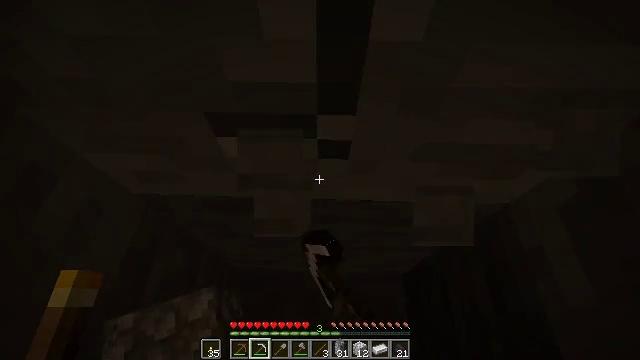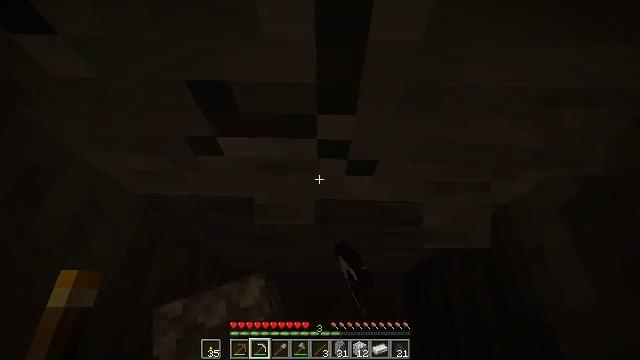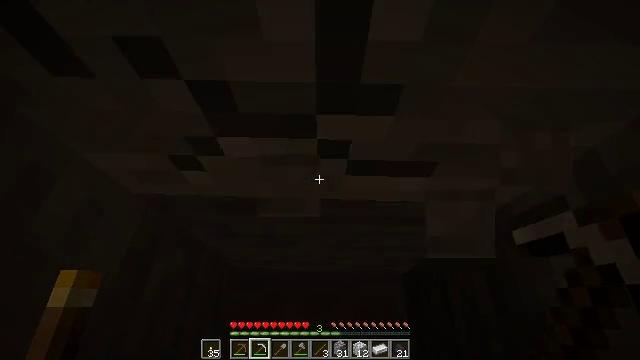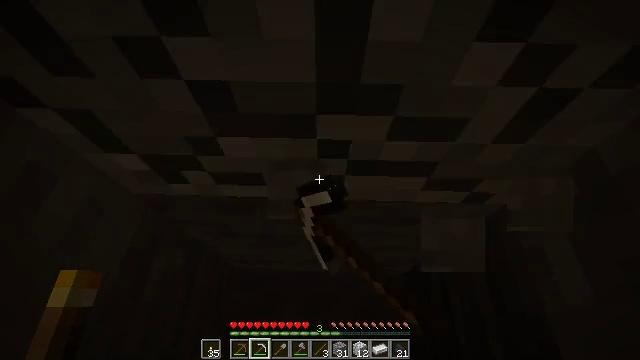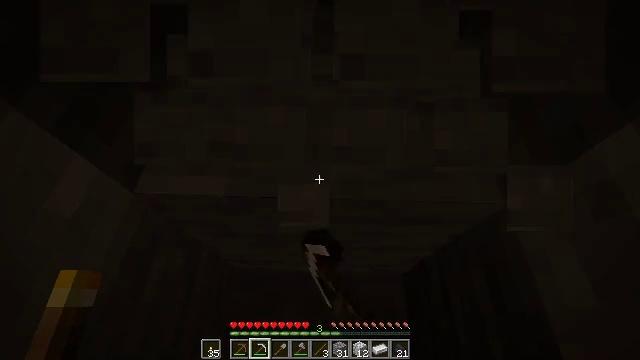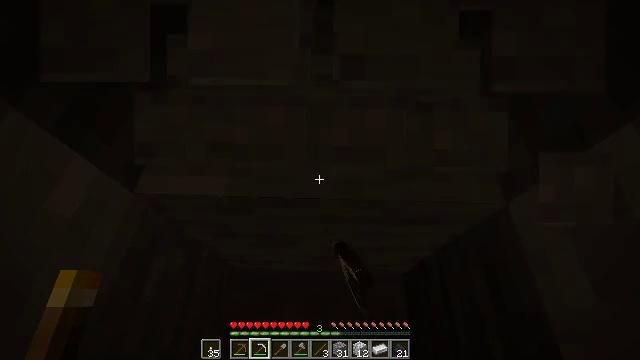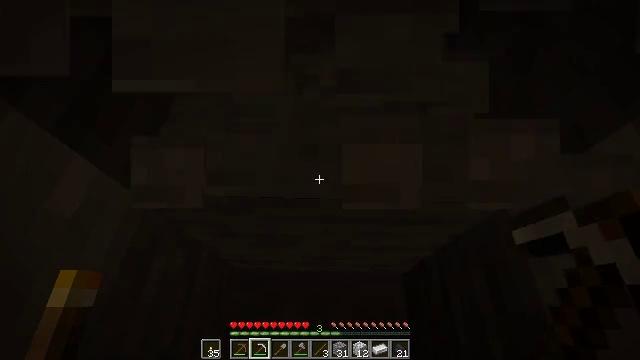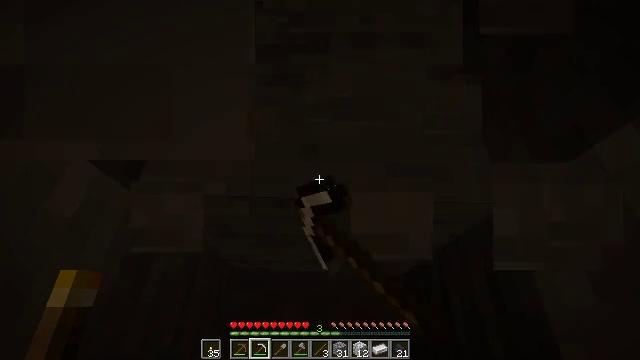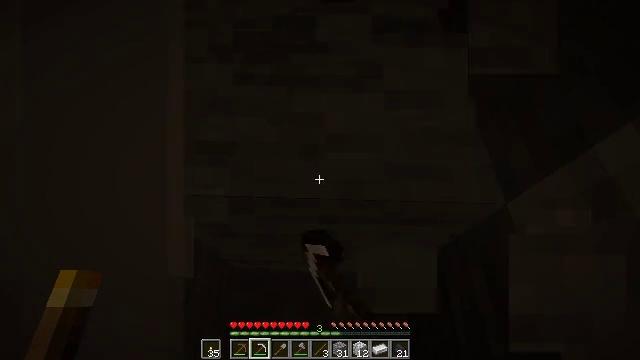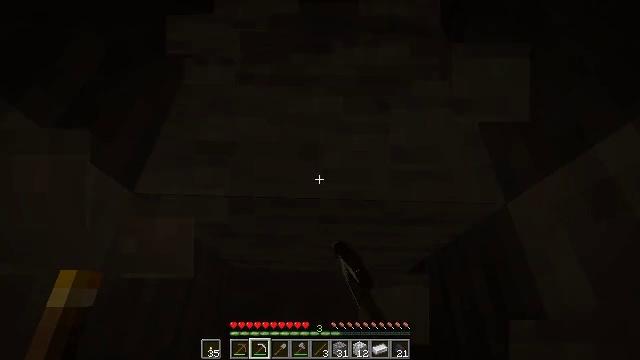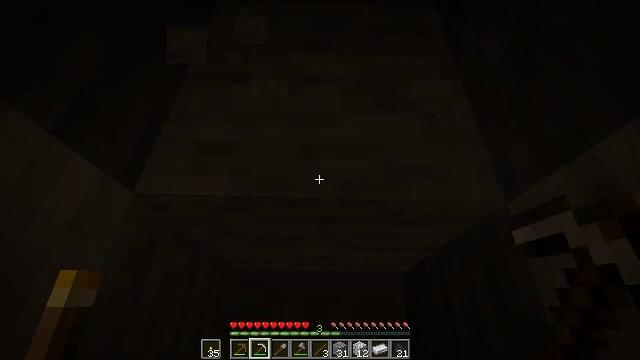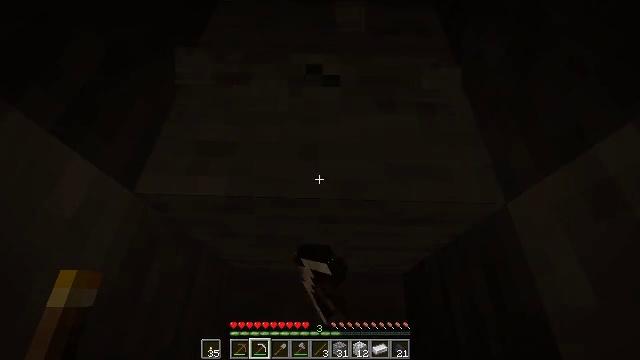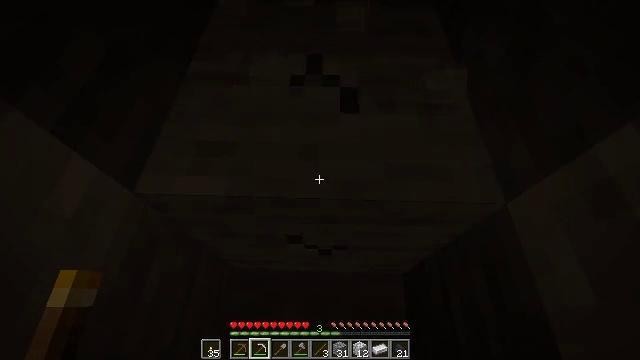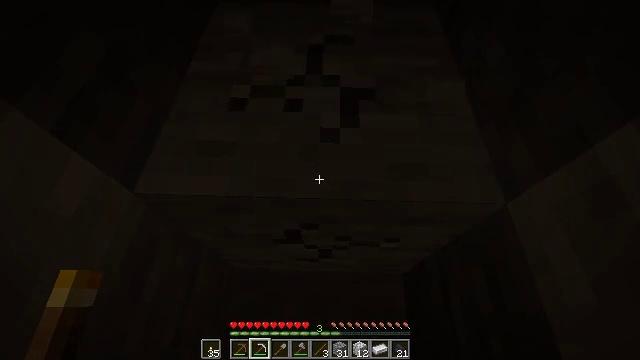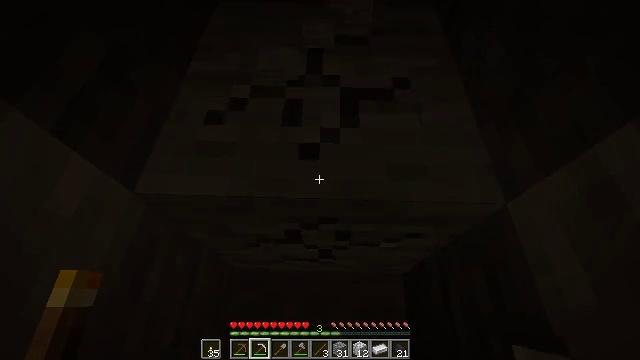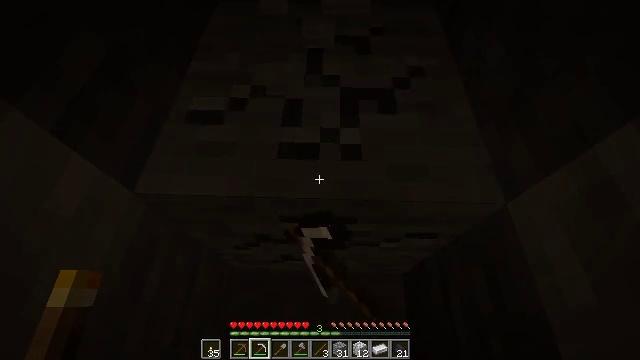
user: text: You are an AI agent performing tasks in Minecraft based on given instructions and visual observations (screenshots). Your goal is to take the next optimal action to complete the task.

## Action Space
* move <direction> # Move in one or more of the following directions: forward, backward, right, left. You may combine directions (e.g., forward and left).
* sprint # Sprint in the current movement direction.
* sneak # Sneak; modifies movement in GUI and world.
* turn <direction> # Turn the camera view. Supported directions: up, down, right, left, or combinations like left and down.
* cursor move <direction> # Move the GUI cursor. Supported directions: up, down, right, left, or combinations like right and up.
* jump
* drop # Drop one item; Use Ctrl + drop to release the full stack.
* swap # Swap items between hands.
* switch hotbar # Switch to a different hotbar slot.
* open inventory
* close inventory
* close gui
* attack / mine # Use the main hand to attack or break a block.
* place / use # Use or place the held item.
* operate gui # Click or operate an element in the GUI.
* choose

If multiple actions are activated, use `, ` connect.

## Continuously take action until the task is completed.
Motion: motion action
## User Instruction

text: Collect stone from the mine.
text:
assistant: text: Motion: attack / mine
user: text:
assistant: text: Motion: attack / mine
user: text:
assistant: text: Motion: attack / mine
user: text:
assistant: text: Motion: attack / mine
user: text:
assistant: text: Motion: attack / mine
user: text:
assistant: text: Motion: attack / mine
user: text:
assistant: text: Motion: attack / mine
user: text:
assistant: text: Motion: attack / mine
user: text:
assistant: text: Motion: attack / mine
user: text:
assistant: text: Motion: attack / mine
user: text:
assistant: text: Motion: attack / mine
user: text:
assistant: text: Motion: attack / mine
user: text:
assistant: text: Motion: attack / mine
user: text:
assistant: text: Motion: attack / mine
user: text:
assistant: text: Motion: attack / mine
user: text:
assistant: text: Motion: attack / mine
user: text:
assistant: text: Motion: attack / mine
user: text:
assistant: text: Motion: attack / mine
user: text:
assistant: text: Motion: attack / mine
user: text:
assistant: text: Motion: attack / mine
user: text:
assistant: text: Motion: attack / mine
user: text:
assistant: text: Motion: attack / mine
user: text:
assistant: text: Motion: attack / mine
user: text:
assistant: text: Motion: attack / mine
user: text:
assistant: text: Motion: turn right and down, attack / mine
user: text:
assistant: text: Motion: turn right and down, attack / mine
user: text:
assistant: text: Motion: turn right and down, attack / mine
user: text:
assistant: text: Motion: attack / mine
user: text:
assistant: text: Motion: attack / mine
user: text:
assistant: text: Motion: attack / mine